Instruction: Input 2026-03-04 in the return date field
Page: home
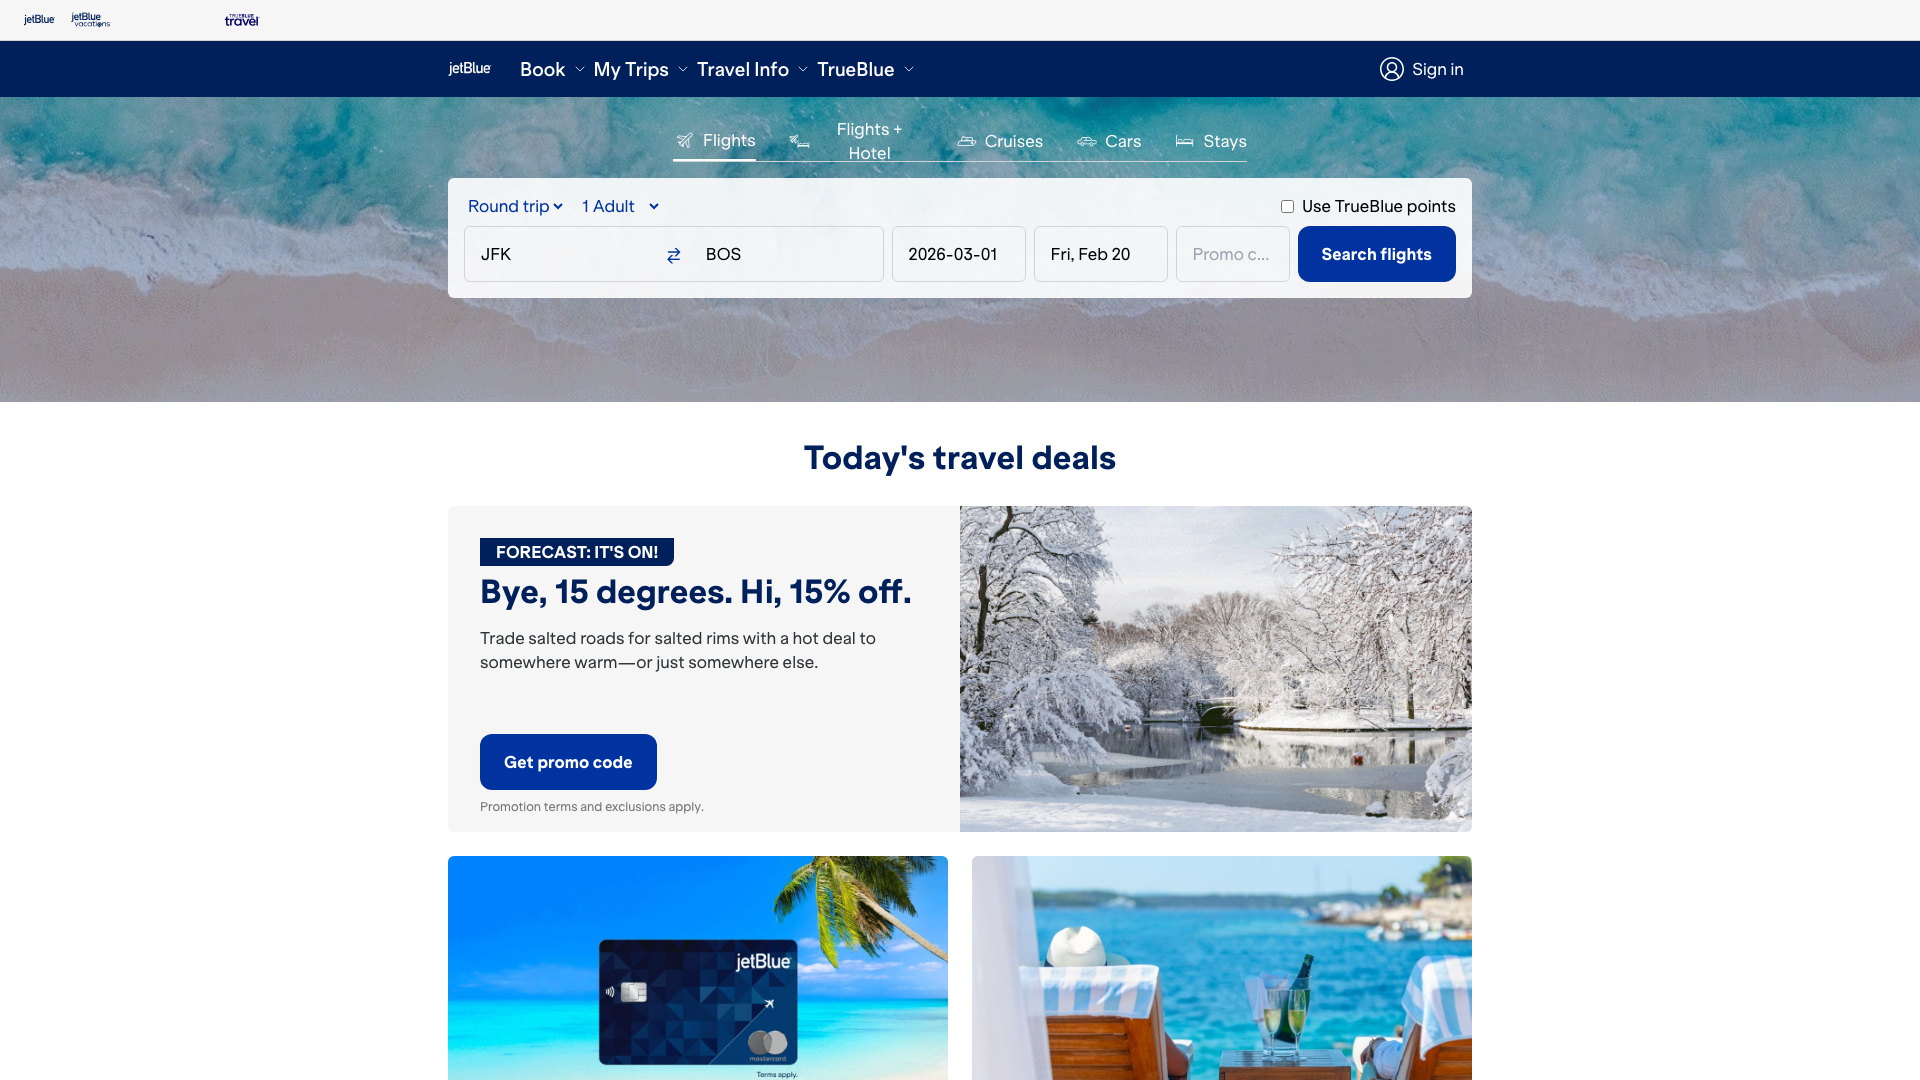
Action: type